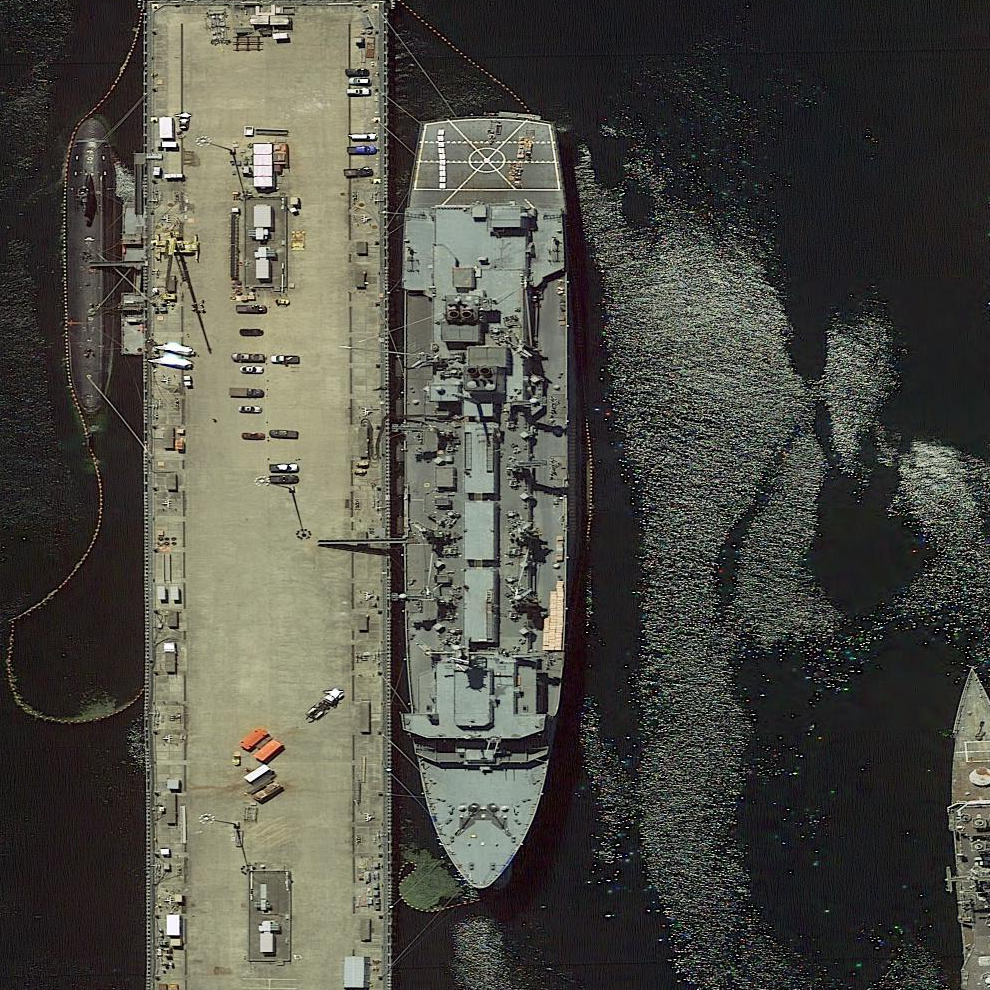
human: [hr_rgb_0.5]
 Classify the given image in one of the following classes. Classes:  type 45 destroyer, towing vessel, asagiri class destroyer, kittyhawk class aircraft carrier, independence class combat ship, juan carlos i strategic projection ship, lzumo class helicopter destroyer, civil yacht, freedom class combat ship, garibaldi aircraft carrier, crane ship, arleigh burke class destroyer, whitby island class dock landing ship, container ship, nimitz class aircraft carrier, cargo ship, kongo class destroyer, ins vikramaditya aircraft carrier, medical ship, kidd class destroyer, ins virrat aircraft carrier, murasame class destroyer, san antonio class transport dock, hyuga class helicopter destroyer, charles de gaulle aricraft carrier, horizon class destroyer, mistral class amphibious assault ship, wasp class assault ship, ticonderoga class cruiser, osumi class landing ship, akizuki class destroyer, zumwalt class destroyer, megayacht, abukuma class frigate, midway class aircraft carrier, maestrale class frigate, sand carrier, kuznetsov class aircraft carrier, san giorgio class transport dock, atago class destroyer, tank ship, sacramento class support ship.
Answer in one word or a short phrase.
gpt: Sacramento class support ship